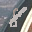
Label: 8